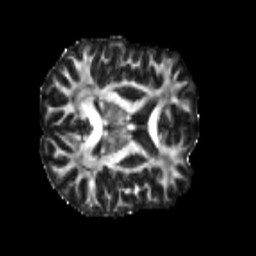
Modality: FA
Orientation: axial
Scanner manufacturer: siemens
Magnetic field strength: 3 T
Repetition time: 4 s
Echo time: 0.0594 s